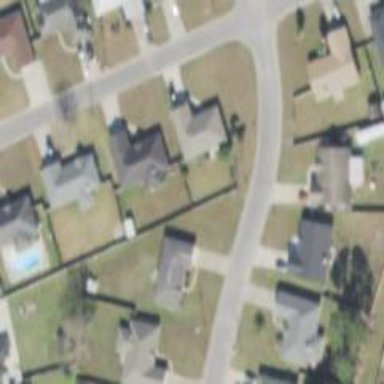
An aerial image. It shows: Driveway.